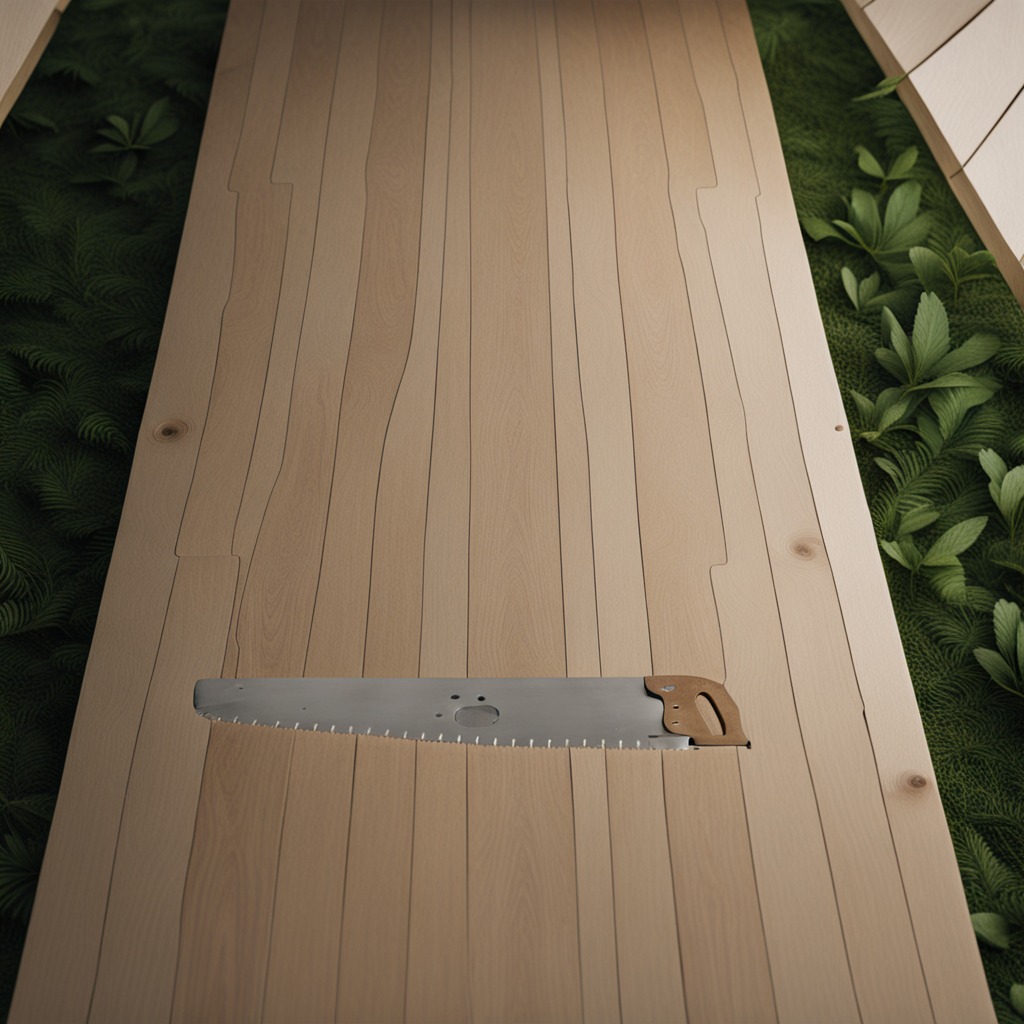
A metal saw is lying on a wooden table in a jungle field workshop tent.